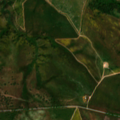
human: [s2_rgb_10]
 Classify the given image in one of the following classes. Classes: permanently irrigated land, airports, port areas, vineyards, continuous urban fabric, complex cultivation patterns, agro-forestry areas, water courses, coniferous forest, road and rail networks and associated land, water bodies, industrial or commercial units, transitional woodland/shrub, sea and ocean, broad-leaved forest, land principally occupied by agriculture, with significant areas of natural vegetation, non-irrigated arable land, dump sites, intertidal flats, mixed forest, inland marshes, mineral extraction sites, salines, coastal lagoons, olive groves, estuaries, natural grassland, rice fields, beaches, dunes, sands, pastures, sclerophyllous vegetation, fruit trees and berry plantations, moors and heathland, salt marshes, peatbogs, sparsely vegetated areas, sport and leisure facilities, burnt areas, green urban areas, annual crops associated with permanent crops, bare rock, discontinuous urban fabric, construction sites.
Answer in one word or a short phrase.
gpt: non-irrigated arable land, olive groves, pastures, agro-forestry areas, sclerophyllous vegetation